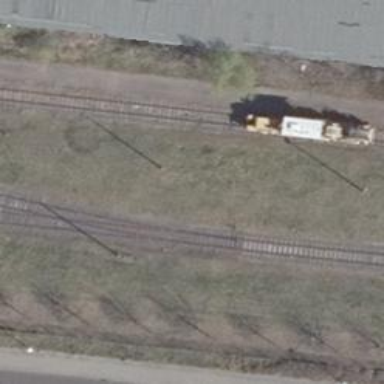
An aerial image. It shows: Railway switch.